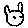
Label: cat